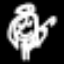
Label: angel